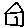
Label: house